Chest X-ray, PA view. Patient: 21 years old, sex F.
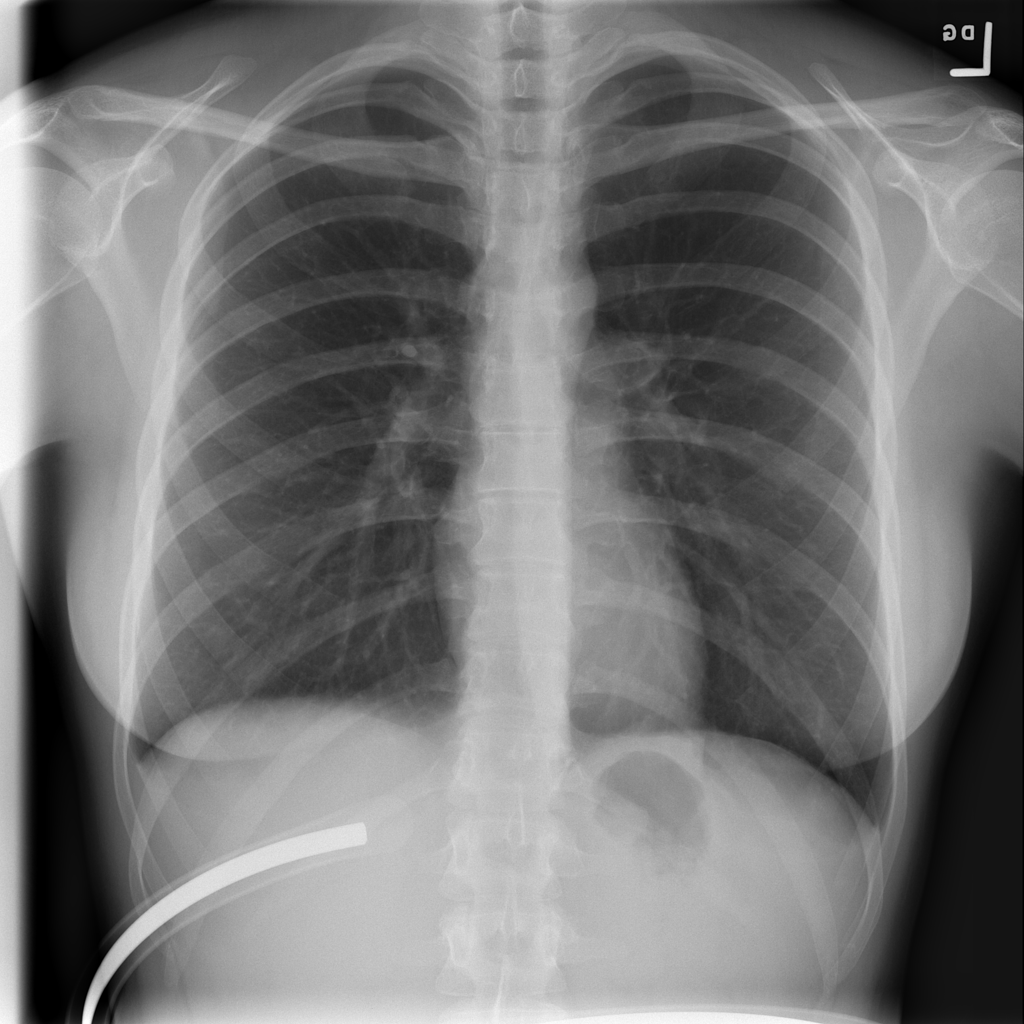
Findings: No Finding